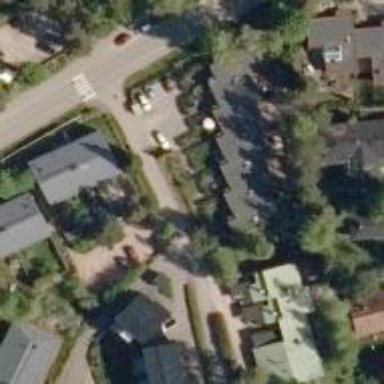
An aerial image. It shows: Living street.